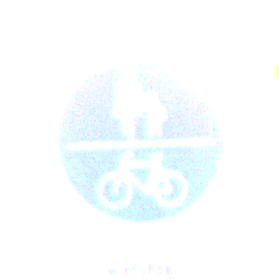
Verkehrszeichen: GemeinsamerGehUndRadweg
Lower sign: HinweisDurchVerbaleAngabe4
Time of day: SunriseSunset
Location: Outdoor (Urban)
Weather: Clear
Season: NotSpecified
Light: Natural